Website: apple
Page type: address-validator
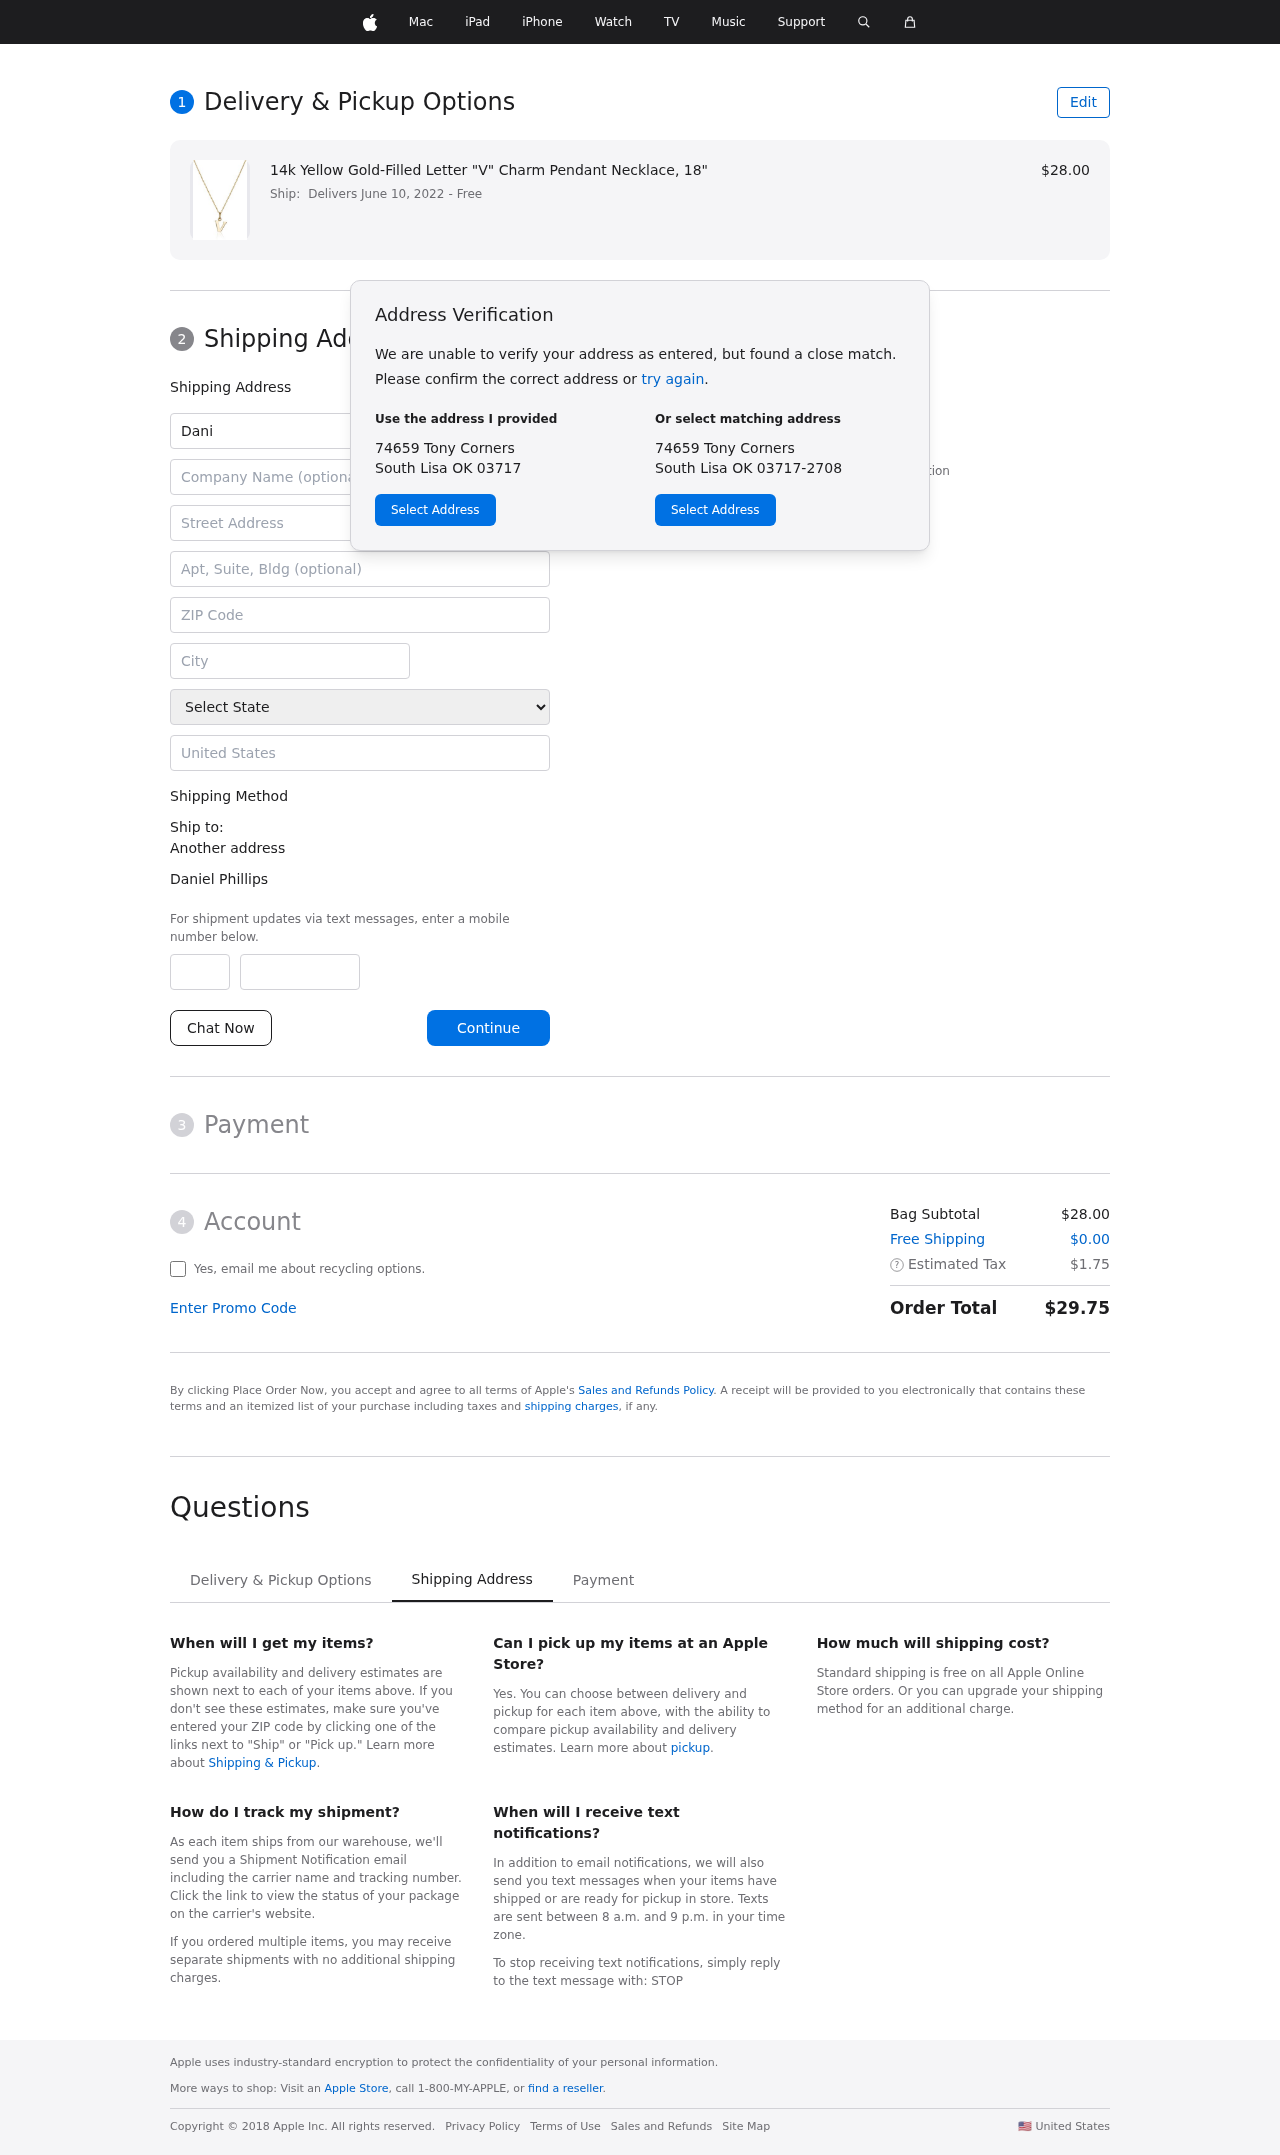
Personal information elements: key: PII_CITY
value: South Lisa
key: PII_COUNTRY
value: United States
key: PII_FIRSTNAME
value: Daniel
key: PII_FULLNAME
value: Daniel Phillips
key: PII_LASTNAME
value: Phillips
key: PII_PHONE_AREA
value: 974
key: PII_PHONE_SUFFIX
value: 0302
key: PII_POSTCODE
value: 03717
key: PII_STATE
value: Oklahoma
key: PII_STREET
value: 74659 Tony Corners
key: PII_CITY_STATE_ZIP
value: South Lisa OK 03717
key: PII_STATE_ABBR
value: OK
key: PII_POSTCODE_FULL
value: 03717
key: PII_POSTCODE_NUMERIC
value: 3717
Product elements: key: PRODUCT1_NAME
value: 14k Yellow Gold-Filled Letter "V" Charm Pendant Necklace, 18"
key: PRODUCT1_PRICE
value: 28
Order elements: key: ORDER_DELIVERY_DATE
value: Delivers June 10, 2022
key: ORDER_SUBTOTAL
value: $28.00
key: ORDER_SHIPPING_COST
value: $0.00
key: ORDER_TAX
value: $1.75
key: ORDER_TOTAL
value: $29.75